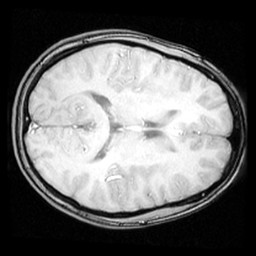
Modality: inplaneT1
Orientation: axial
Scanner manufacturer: ge
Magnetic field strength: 3 T
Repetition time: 0.25 s
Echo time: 0.0036 s